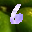
Label: 6